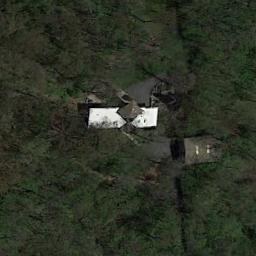
Label: residential